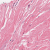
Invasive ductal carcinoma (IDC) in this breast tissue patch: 0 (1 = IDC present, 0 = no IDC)